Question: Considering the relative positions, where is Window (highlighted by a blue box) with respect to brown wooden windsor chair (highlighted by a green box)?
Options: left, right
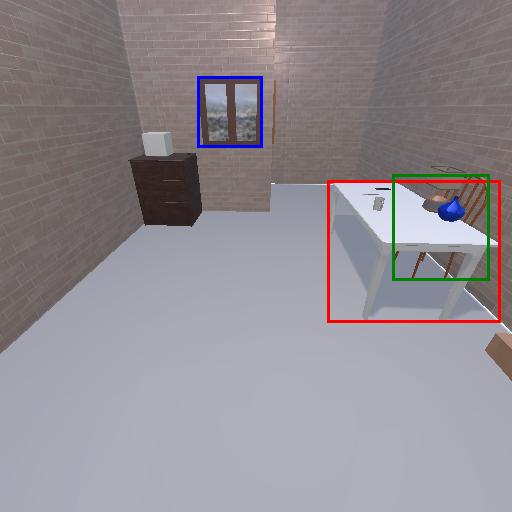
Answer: left